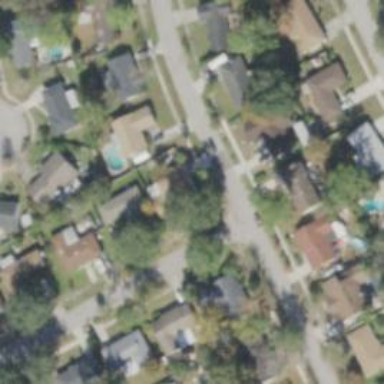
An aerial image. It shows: Residential road.